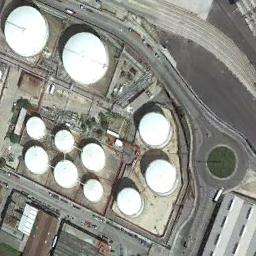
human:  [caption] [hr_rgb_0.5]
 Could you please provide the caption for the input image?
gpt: There are about ten storage tanks here .

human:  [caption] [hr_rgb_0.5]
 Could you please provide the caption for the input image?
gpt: There are several cars on the road beside the storage tanks .

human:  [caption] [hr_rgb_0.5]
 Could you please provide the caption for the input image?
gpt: There are many differently sized storage tanks in the factory .

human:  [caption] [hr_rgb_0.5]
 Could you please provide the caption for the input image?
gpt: There are big and small white storage tanks on the bare land .

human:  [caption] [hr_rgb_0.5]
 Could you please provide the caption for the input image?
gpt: There are some white storage tanks of different sizes .